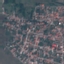
Label: Residential